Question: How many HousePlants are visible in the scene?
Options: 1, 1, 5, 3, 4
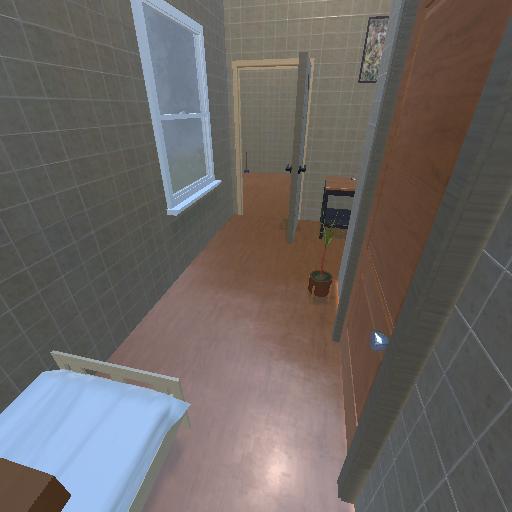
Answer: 1